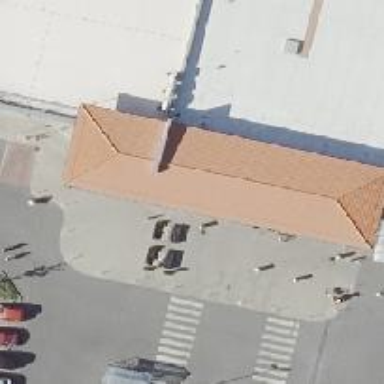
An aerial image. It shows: Close-up view of roof part of building.